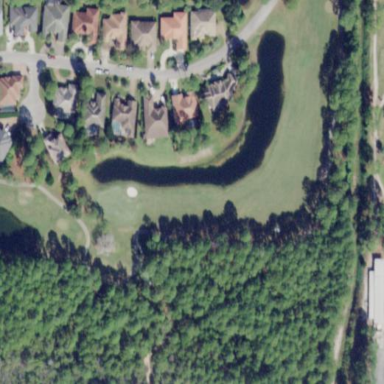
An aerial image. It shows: Grassy area designated as golf fairway.